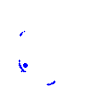
Particle: pion